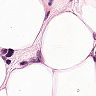
Metastatic tissue present: yes